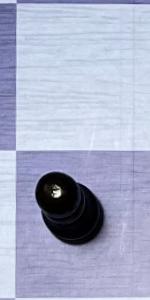
Label: Pawn_Black